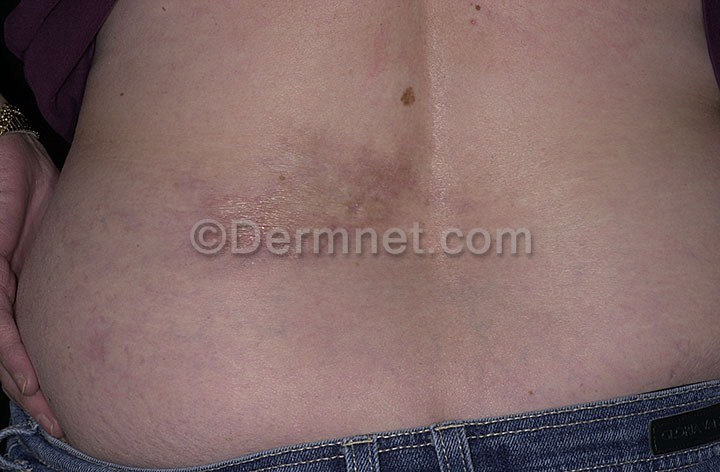
Disease: Lupus and other Connective Tissue diseases